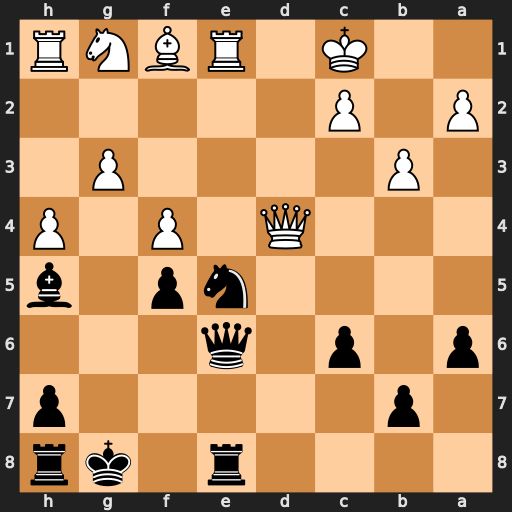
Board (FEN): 4r1kr/1p5p/p1p1q3/4np1b/3Q1P1P/1P4P1/P1P5/2K1RBNR
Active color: b
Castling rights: -
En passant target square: -
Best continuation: Nd3+ Bxd3 Qxe1+